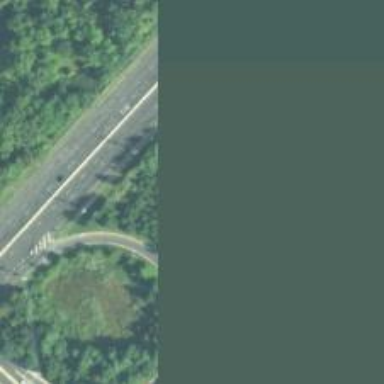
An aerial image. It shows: Trunk link highway.